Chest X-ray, AP view. Patient: 55 years old, sex M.
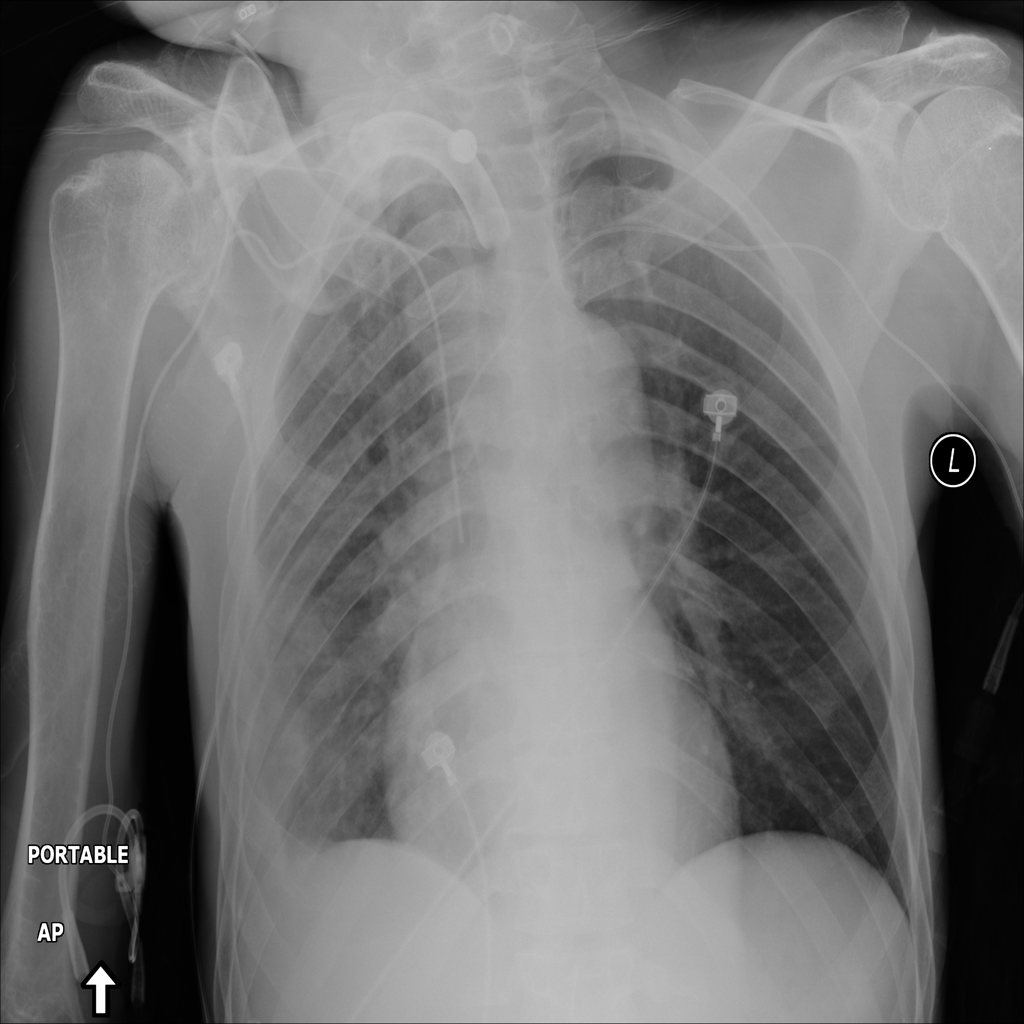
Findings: Pleural_Thickening